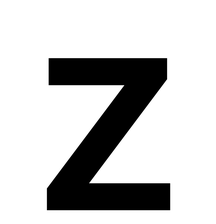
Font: Roboto_Medium